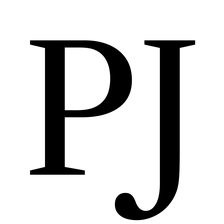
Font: LibreCaslonText_Regular